Modality: CBCT
Slice 72 of 268
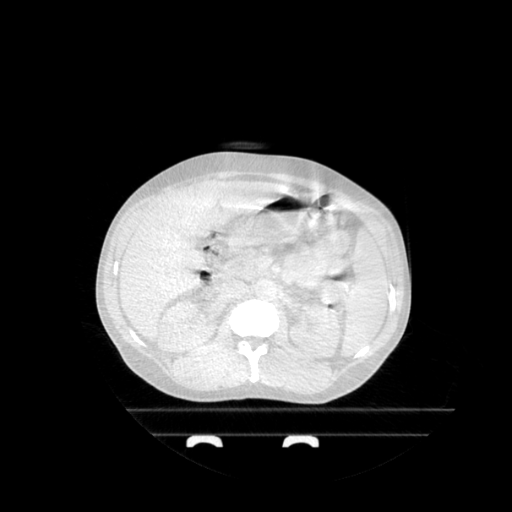